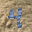
Label: 4